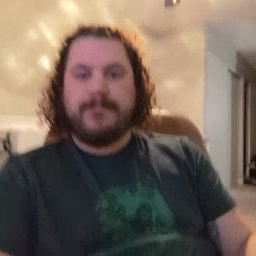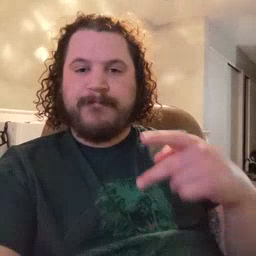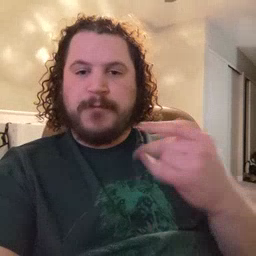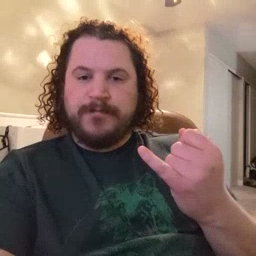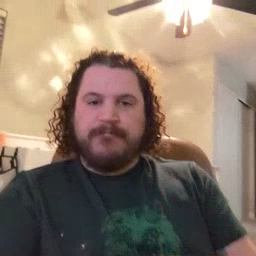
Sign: pajamas